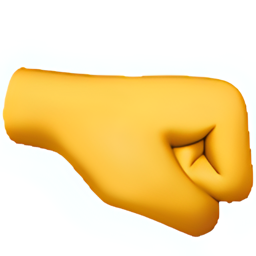
Name: right facing fist
Emoji: 🤜
Group: People & Body
Sub-group: hand-fingers-closed